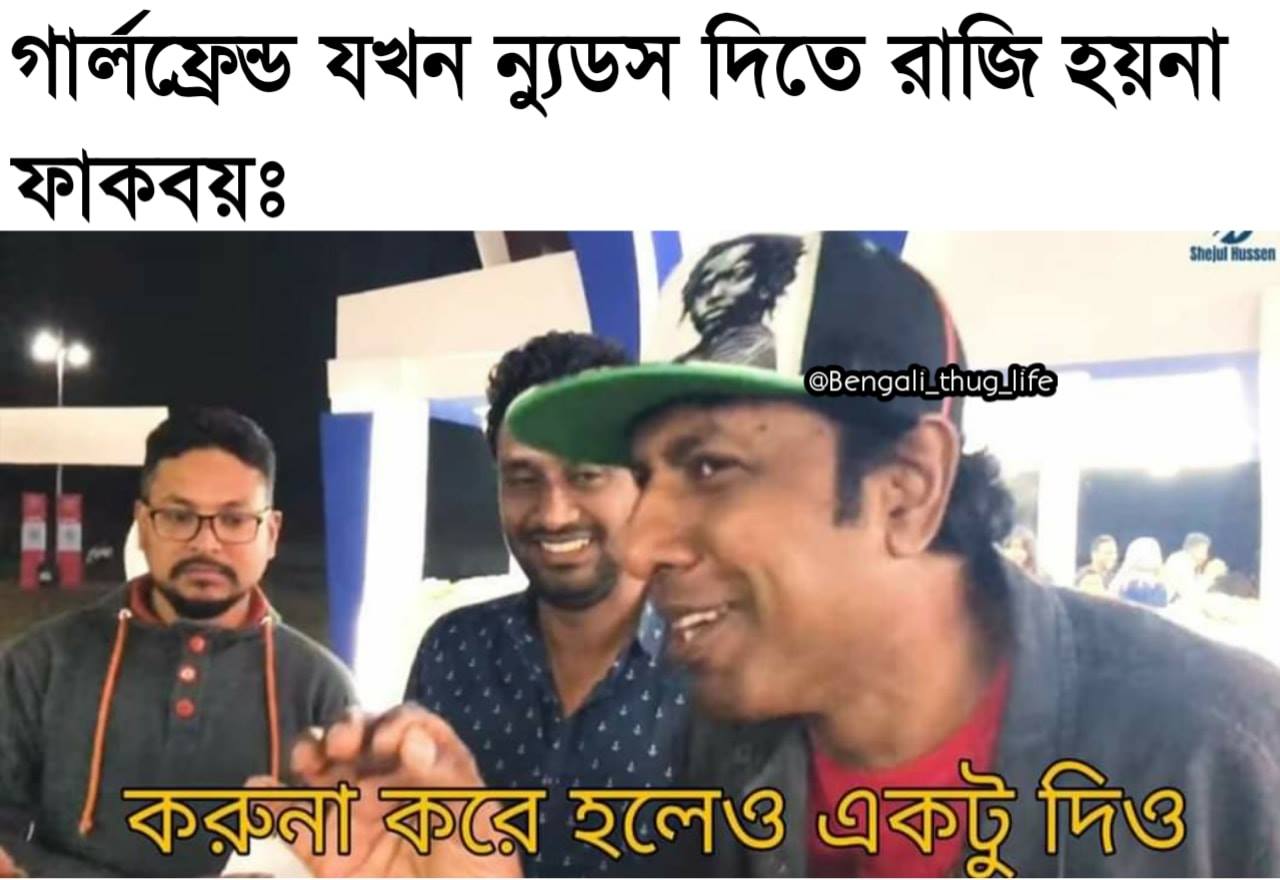
Caption: গালফ্রেন্ড যখন ন্যুডস দিতে রাজি হয়না     ফাকবয়ঃ করুনা করে হলেও একটু দিও
Label: non-hate